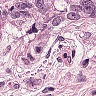
Metastatic tissue present: yes